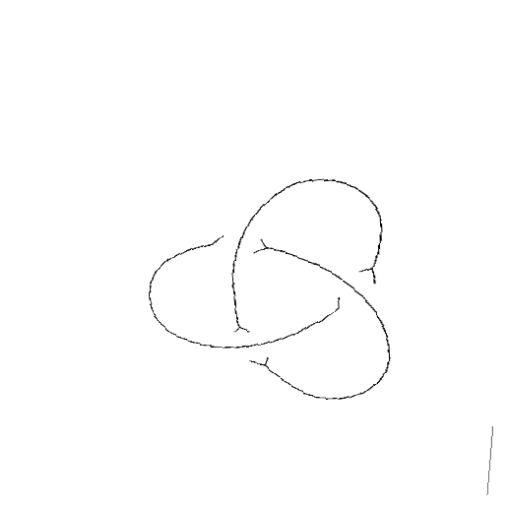
Crossing number: 3